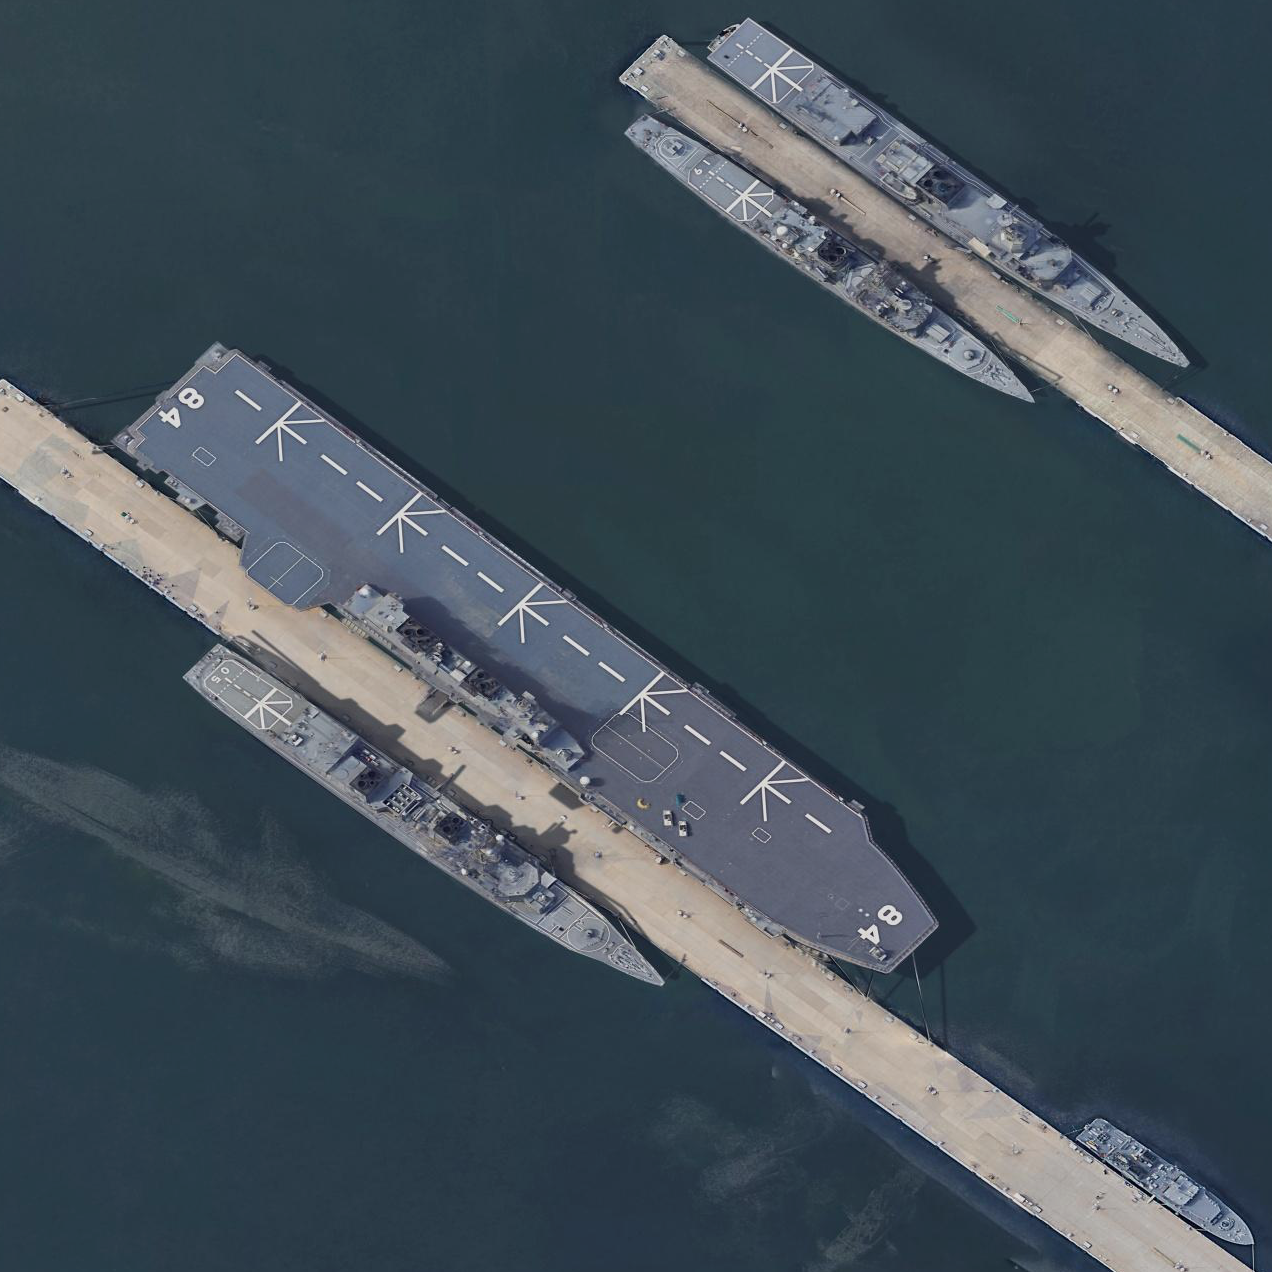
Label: assault